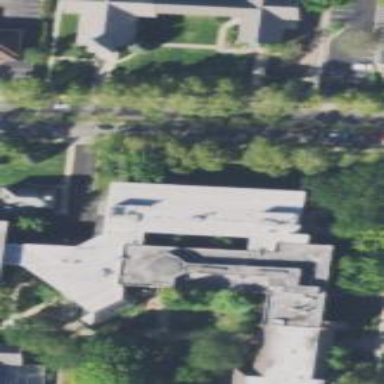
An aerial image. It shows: View of university building.